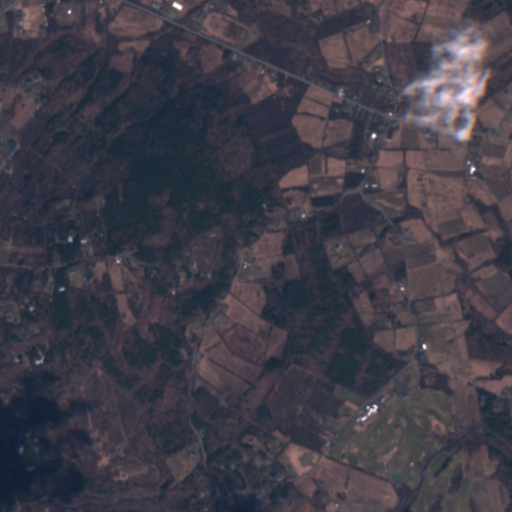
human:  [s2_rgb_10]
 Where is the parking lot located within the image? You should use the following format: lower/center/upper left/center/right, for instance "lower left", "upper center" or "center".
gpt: The parking lot is located in the lower left of the image.
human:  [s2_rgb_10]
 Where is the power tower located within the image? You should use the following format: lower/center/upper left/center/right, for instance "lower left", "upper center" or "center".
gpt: The power tower is located in the right of the image.
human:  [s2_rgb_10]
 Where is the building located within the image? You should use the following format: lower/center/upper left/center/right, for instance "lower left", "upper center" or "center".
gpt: The building is located in the right of the image.
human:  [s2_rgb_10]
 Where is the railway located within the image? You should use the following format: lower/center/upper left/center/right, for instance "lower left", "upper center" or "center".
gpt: The railway is located in the lower left of the image.
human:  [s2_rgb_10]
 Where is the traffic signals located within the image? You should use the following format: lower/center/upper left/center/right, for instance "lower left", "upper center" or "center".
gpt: The traffic signals is located in the upper right of the image.
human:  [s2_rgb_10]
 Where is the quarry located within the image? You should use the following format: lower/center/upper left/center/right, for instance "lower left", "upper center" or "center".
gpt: There is no quarry in the image.